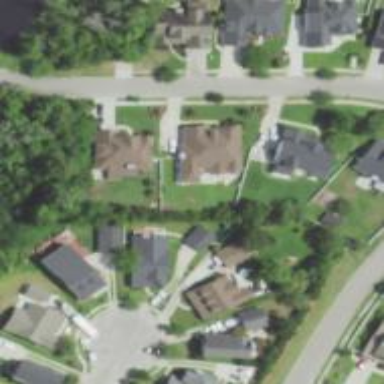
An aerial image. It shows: Neighborhood.